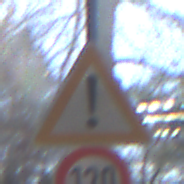
Verkehrszeichen: Gefahrenstelle
Zusatzzeichen unten: Geschwindigkeit120
Umgebung: Outdoor, Nature
Tageszeit: MorningAfternoon
Wetter: Clear
Licht: Natural
Jahreszeit: Winter
Kontrast: HighContrast